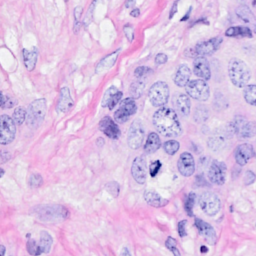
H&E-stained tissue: Breast